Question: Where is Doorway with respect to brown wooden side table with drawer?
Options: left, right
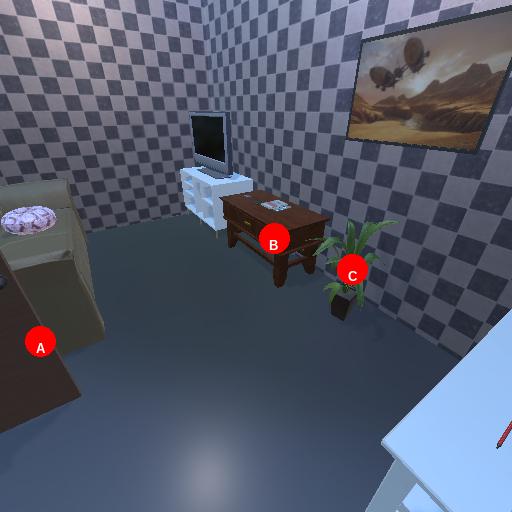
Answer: left